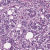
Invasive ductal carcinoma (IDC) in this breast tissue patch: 1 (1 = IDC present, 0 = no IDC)